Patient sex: M
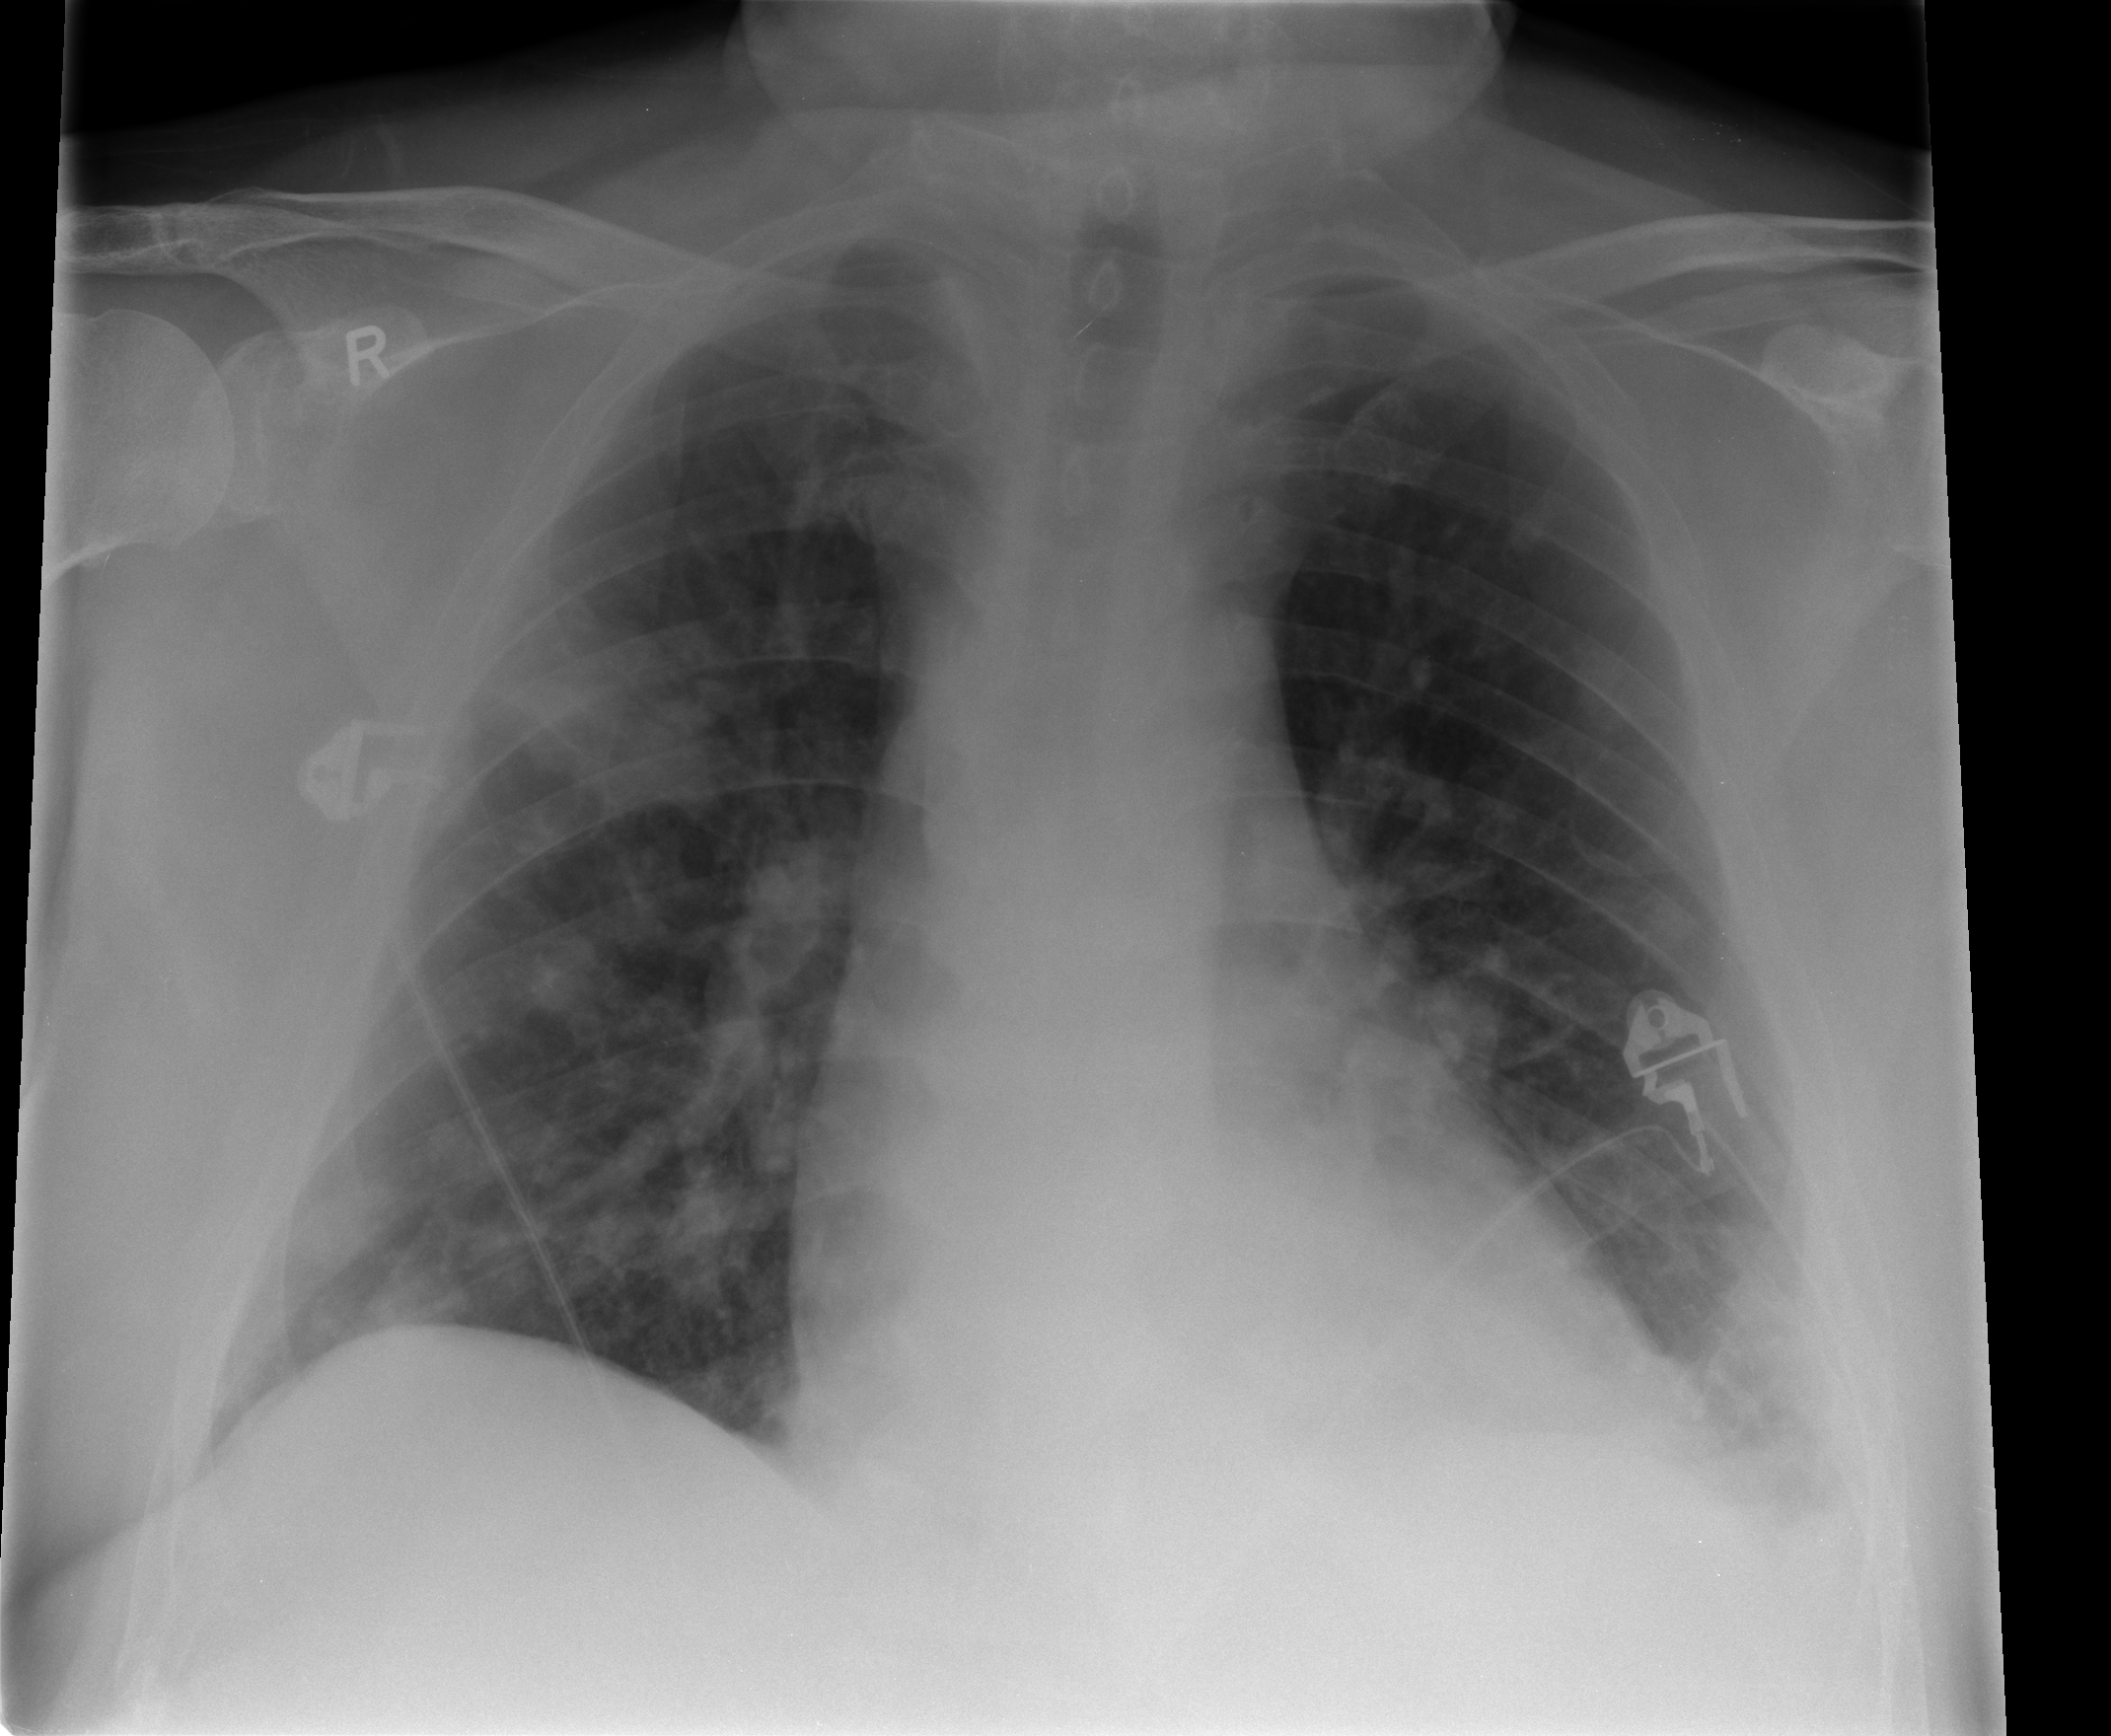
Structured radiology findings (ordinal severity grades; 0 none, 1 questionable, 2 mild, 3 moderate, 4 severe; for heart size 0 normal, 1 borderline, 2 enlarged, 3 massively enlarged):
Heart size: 0
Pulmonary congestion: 0
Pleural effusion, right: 0
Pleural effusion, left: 1
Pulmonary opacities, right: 3
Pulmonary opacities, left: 1
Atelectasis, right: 1
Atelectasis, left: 2